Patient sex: M
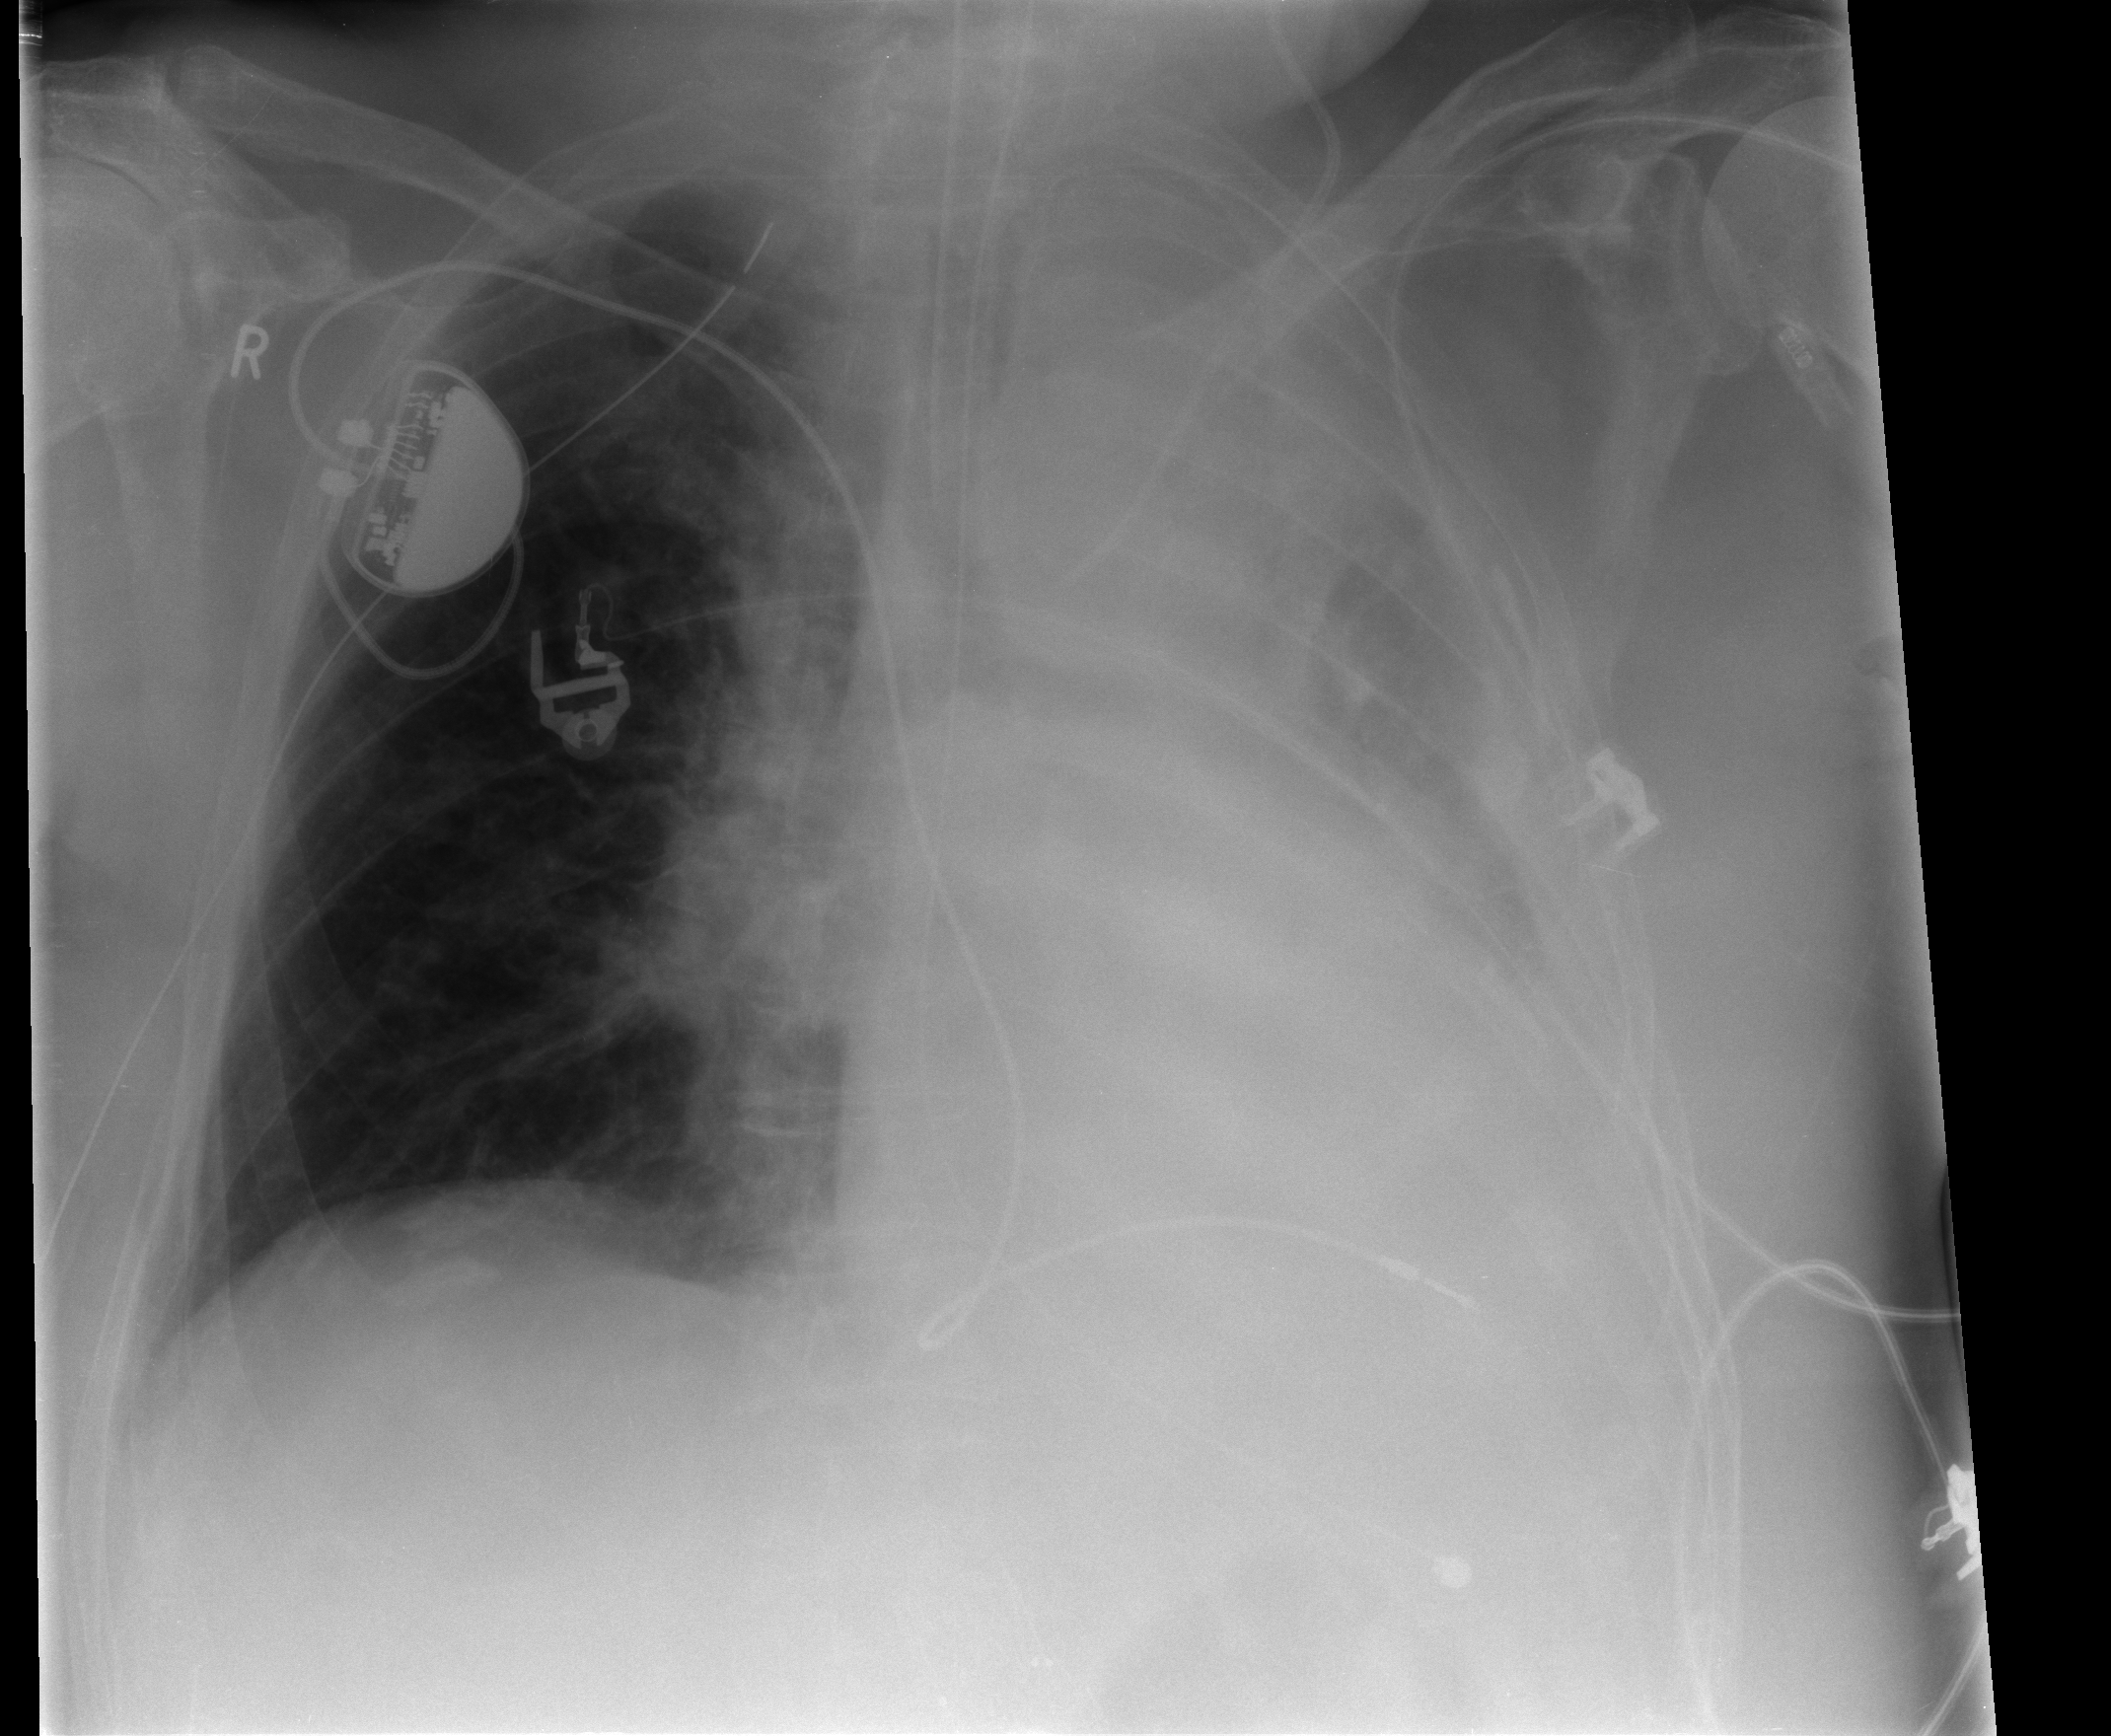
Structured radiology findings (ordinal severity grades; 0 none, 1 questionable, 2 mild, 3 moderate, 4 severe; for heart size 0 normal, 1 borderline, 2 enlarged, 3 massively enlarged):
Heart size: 1
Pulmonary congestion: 1
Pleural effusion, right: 0
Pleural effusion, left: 3
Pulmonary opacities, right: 0
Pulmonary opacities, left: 2
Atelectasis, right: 2
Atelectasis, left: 4